Question: '''
<style type="text/css">
.square {
width:251px;
height:207px;
border: 1px solid #d6d6d6;
-webkit-box-shadow: 1px 1px 3px rgba(0,0,0,.1);
-moz-box-shadow: 1px 1px 3px rgba(0,0,0,.1);
box-shadow: 1px 1px 3px rgba(0,0,0,.1);
margin: 10px;
overflow: hidden;
position: relative;
background-color:#fff;
/*display: inline-block;*/
float: left;
cursor: pointer;
text-align: left;
}
.square img {
display: block;
margin: 0px;
padding: 9px;
width:234px !important;
height:190px !important;
position:absolute;
}
.square .caption {
width:214px;
height:170px;
background:#000;
color:#fff;
padding:10px;
position:absolute;
left:9px;
top:9px;
/*display:none;*/
filter:alpha(opacity=80);
-moz-opacity:0.8;
-khtml-opacity: 0.8;
opacity: 0.8;
}
.square .text{
border:1px dotted #d6d6d6;
margin: 10px;
padding: 5px;
vertical-align: center;
max-height: 100px;
overflow: auto;
}
.square .until {
font-size: 12px;
font-style: italic;
position: absolute;
right: 10px;
bottom: 5px;
}
</style>
<div class="square">
<a href="/" >
<img width="234" height="190" src="files/2011/12/17.jpg" alt="17" title="17"/>
</a>
<a href="/" rel="bookmark">
<div class="caption">
<h2>Half A Beatle</h2>
<div class="text">lol</div>
<div class="until">Until: 01 01 2012</div>
</div>
</a>
</div>
'''

So is it possible to center div in current situation?
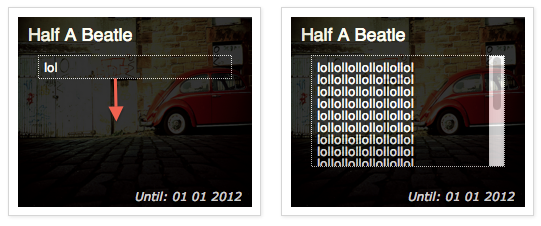
Answer: If you know the height of the div you are centering (I'm going to assume it is .text), then you can do:
'''
.square .text {
height: 100px;
top: 50%;
margin-top: -50px; /* This should be half of height */
}
'''
All this does if places the top of the div at 50% of the parent container. The margin-top pushes it up so the center is at the center of the parent.
Show example using transforms:
'''
.square .text{
border:1px dotted #d6d6d6;
margin: 0 10px;
padding: 5px;
vertical-align: center;
max-height: 100px;
overflow: auto;
position: absolute;
left: 0;
right: 0;
top: 50%;
transform: translateY(-50%);
-webkit-transform: translateY(-50%);
}
'''
This won't work on browsers that don't support tranforms though. See this <URL>